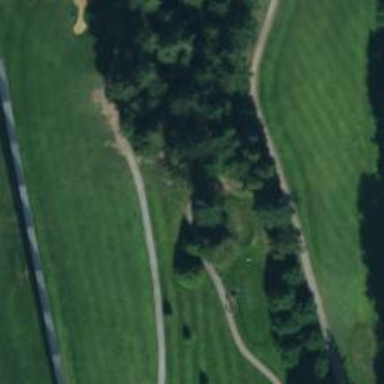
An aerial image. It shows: Service road used as golf cart path.